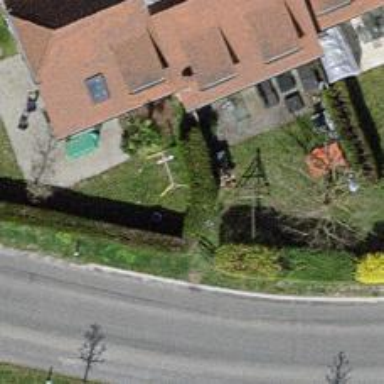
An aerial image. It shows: Hedge acting as barrier.